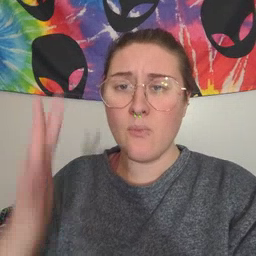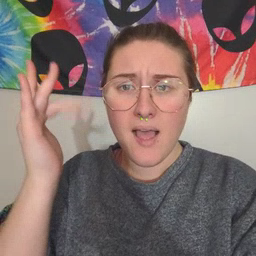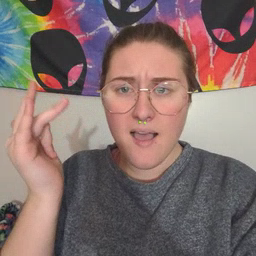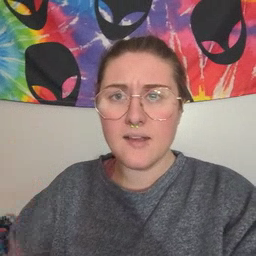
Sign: why